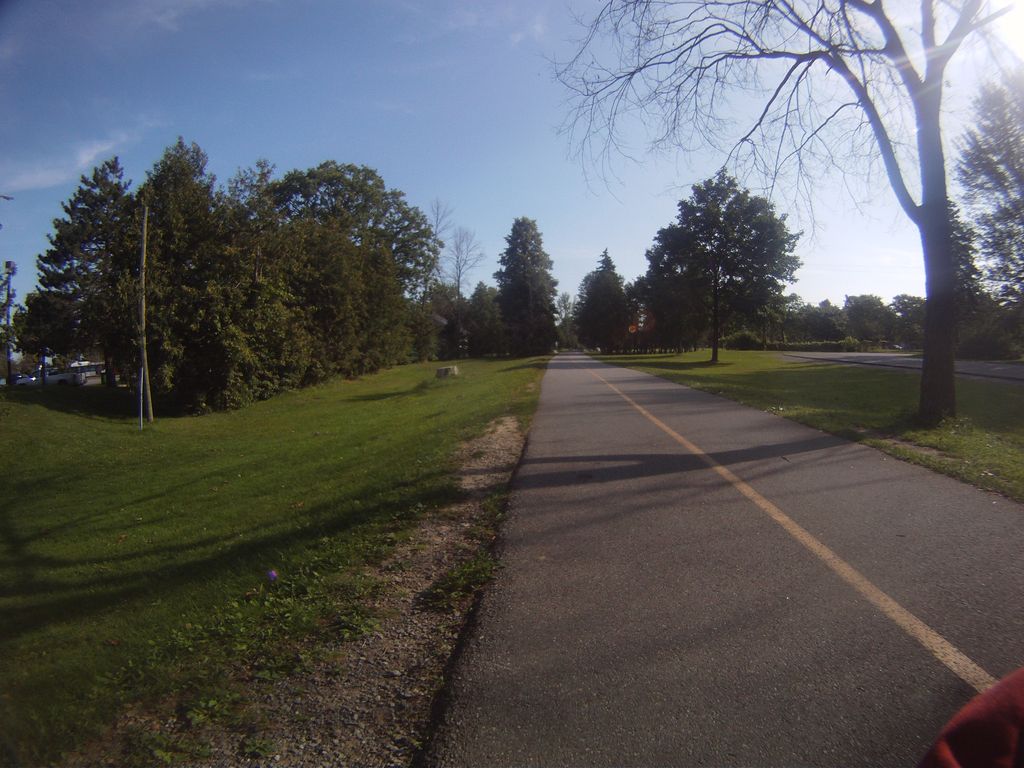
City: ottawa-gatineau